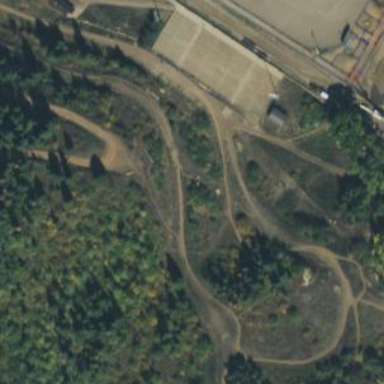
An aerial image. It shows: Intermediate difficulty Nordic path for classic and skating skiing.